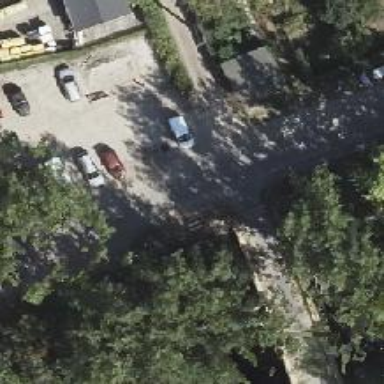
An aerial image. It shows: Asphalt service road.